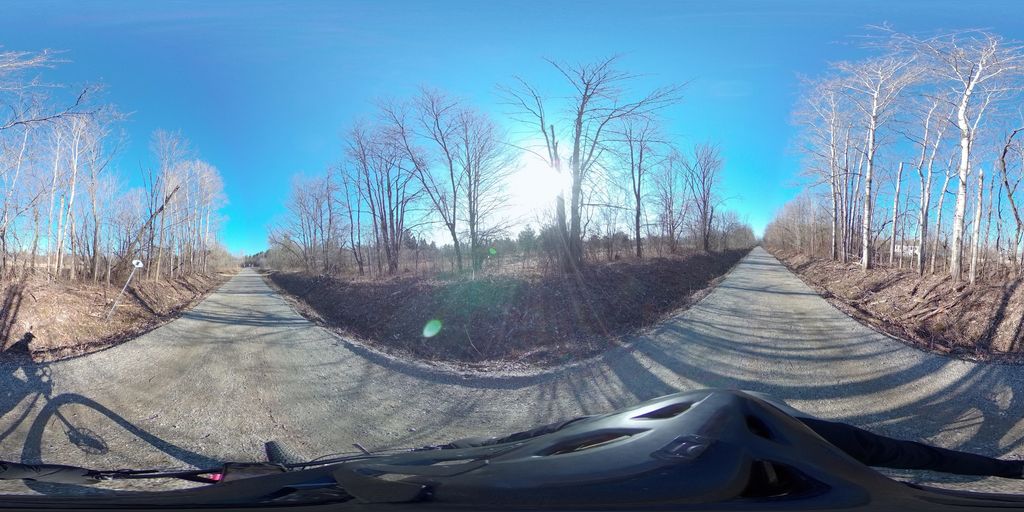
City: ottawa-gatineau